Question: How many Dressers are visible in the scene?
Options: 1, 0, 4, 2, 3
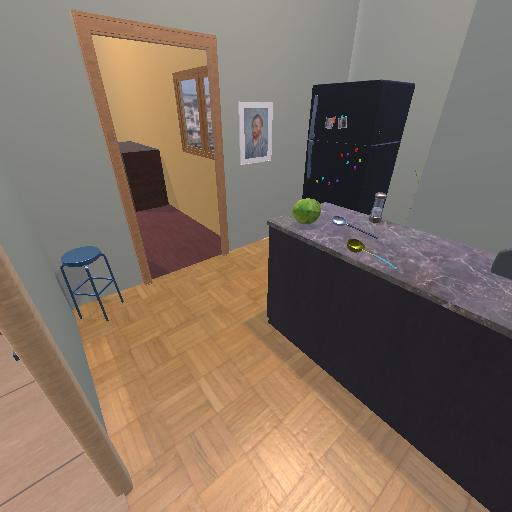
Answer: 1